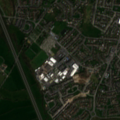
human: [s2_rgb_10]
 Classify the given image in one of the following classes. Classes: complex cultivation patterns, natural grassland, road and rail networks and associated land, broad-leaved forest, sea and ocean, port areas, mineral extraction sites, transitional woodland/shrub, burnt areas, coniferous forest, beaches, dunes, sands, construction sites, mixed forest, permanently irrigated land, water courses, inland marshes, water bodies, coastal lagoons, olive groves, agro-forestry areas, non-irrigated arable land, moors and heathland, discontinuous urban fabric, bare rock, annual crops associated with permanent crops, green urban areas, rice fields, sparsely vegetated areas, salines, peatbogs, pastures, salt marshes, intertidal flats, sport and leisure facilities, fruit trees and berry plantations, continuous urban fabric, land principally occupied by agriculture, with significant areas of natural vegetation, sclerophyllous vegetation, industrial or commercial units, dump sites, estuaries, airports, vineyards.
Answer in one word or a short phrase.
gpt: discontinuous urban fabric, industrial or commercial units, pastures